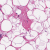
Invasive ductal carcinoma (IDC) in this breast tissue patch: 0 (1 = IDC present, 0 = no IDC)